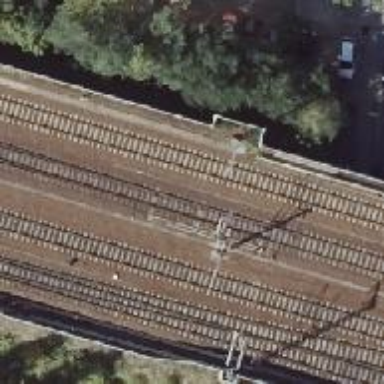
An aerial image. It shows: Railway switch with turnout to the right.